Question: My plugin includes a custom content textarea and I want add the same schedule feature that wordpress posts have.
Is there some easy procedure to do it?

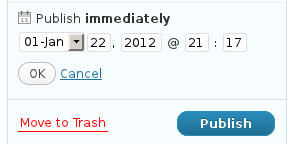
Answer: HTML:
'''
<div class="misc-pub-section curtime misc-pub-section-last">
<?php
$datef = __('M j, Y @ G:i');
$stamp = __('Publish <b>immediately</b>');
$date = date_i18n($datef, strtotime(current_time('mysql')));
?>
<span id="timestamp"><?php printf($stamp, $date); ?></span>
<a href="#edit_timestamp" class="edit-timestamp hide-if-no-js" tabindex='4'><?php _e('Edit') ?></a>
<div id="timestampdiv" class="hide-if-js"><?php touch_time(0, 0, 5); ?></div>
</div>
'''
PHP:
'''
add_action('admin_print_scripts', 'header_scripts');
function header_scripts()
{
wp_enqueue_script('nomikos_my_plugin_js_comment', site_url('wp-admin/js/comment.js'));
}
'''